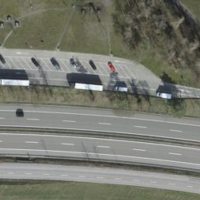
EUNIS habitat code: 57
Species observed at this site:
Milvus milvus
Corvus corone
Regulus ignicapilla
Buteo buteo
Parus major